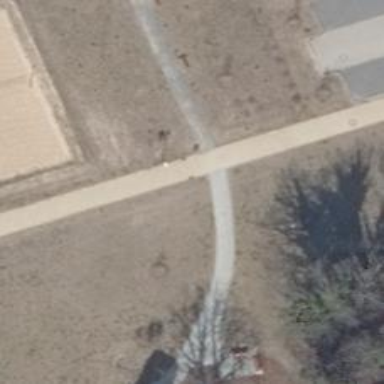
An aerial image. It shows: Path.